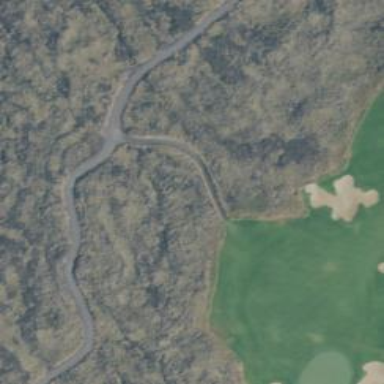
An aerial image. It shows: Path used for both walking and golf.